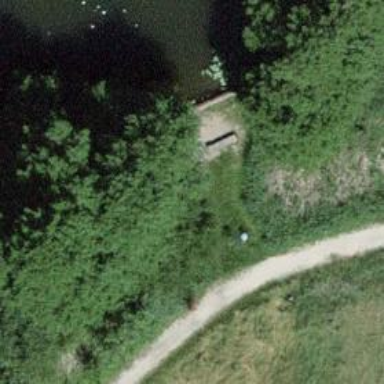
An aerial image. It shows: Brown bench.